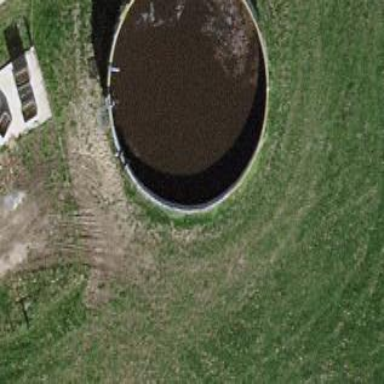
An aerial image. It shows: Storage tank that is man-made.